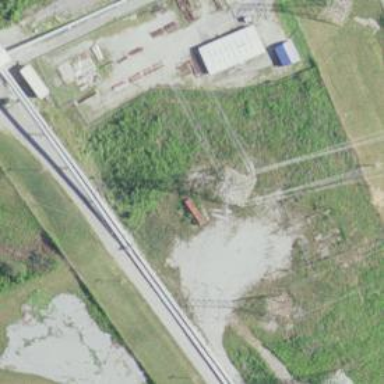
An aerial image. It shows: Lattice structure tower used for power distribution.